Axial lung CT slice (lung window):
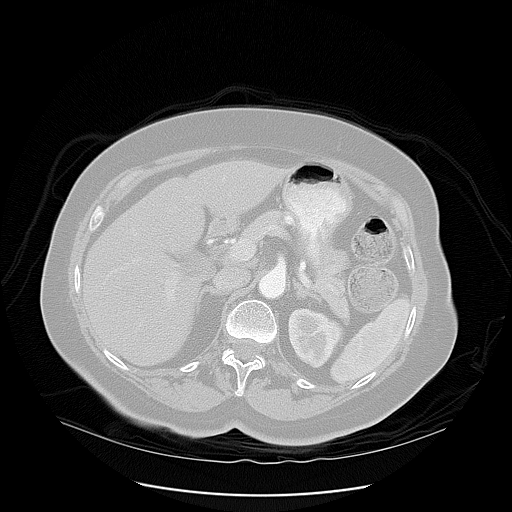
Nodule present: no